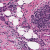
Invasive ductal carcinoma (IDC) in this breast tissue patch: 0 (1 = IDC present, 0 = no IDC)